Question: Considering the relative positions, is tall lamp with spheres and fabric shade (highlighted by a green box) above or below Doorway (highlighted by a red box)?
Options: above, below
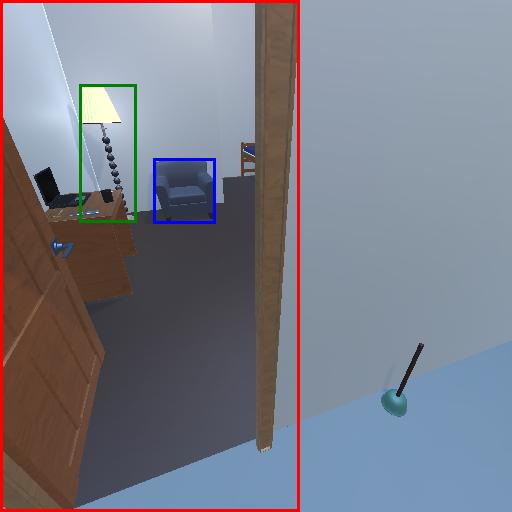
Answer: above